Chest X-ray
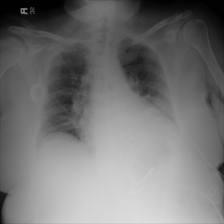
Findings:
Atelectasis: negative
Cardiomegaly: negative
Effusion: negative
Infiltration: negative
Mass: negative
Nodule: negative
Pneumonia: negative
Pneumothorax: negative
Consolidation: negative
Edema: negative
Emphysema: negative
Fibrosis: negative
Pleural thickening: negative
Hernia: negative